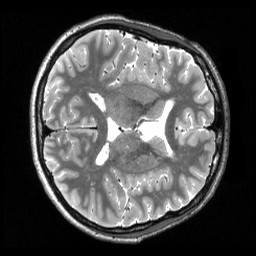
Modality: T2w
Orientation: axial
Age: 21
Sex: female
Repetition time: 3.2 s
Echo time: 0.563 s